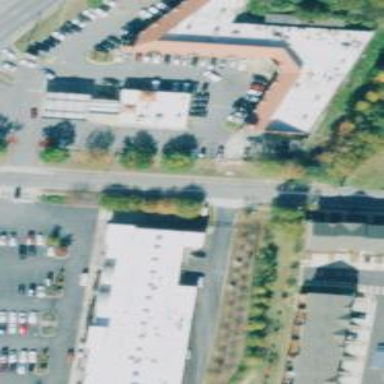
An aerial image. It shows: Convenience shop.